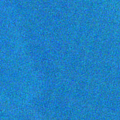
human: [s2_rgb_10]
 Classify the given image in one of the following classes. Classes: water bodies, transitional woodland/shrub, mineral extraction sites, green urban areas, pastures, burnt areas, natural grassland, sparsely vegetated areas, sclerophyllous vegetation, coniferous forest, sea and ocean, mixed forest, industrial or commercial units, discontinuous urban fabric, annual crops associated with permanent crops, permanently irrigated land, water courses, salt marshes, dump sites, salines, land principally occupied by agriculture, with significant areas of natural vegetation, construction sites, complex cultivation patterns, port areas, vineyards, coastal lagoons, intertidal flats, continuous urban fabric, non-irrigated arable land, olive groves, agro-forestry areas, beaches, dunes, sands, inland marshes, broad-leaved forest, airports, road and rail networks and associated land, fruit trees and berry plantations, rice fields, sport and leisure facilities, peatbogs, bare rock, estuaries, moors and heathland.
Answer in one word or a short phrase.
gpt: sea and ocean